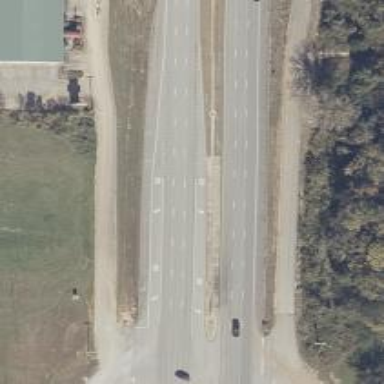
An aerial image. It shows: Asphalt trunk highway.